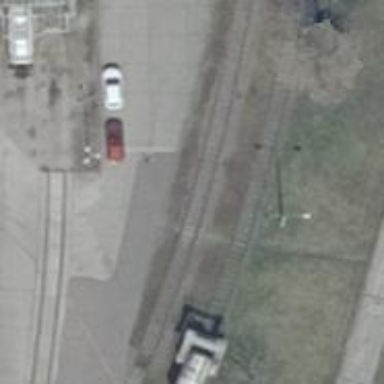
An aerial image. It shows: Rail spur service.